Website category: university
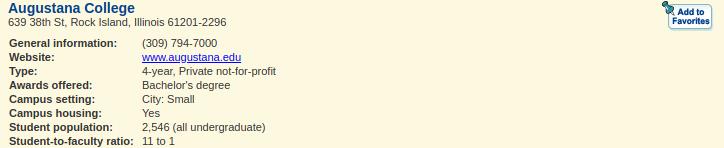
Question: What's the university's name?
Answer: Augustana College

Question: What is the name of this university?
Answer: Augustana College

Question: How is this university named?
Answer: Augustana College

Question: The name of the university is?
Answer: Augustana College

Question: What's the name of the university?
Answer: Augustana College

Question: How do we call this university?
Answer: Augustana College

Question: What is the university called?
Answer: Augustana College

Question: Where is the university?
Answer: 639 38th St, Rock Island, Illinois 61201-2296

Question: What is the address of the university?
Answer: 639 38th St, Rock Island, Illinois 61201-2296

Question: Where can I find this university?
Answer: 639 38th St, Rock Island, Illinois 61201-2296

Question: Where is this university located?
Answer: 639 38th St, Rock Island, Illinois 61201-2296

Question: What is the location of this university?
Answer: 639 38th St, Rock Island, Illinois 61201-2296

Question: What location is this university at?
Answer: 639 38th St, Rock Island, Illinois 61201-2296

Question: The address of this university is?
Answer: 639 38th St, Rock Island, Illinois 61201-2296

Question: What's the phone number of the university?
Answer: (309) 794-7000

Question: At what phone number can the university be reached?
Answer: (309) 794-7000

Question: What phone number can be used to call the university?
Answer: (309) 794-7000

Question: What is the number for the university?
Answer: (309) 794-7000

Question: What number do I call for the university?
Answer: (309) 794-7000

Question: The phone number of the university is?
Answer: (309) 794-7000

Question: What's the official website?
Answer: www.augustana.edu

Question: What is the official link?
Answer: www.augustana.edu

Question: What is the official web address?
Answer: www.augustana.edu

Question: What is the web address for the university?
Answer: www.augustana.edu

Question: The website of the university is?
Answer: www.augustana.edu

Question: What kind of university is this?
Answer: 4-year, Private not-for-profit

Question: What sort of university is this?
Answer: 4-year, Private not-for-profit

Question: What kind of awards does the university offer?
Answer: Bachelor's degree

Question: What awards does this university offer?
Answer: Bachelor's degree

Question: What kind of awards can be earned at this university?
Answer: Bachelor's degree

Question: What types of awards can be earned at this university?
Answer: Bachelor's degree

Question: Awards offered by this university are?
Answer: Bachelor's degree

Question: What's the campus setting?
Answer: City: Small

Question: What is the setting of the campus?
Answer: City: Small

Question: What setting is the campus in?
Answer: City: Small

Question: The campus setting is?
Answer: City: Small

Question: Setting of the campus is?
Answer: City: Small

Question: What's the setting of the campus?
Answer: City: Small

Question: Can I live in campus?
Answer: Yes

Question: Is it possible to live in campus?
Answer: Yes

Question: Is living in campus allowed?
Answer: Yes

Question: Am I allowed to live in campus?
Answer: Yes

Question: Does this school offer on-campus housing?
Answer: Yes

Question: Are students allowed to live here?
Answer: Yes

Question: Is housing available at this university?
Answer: Yes

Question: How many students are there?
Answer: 2,546 (all undergraduate)

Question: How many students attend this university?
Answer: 2,546 (all undergraduate)

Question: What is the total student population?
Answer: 2,546 (all undergraduate)

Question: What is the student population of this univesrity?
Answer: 2,546 (all undergraduate)

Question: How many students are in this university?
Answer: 2,546 (all undergraduate)

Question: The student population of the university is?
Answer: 2,546 (all undergraduate)

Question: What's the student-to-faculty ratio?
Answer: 11 to 1

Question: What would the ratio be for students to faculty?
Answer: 11 to 1

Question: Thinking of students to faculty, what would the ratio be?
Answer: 11 to 1

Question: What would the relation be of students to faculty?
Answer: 11 to 1

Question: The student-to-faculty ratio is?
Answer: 11 to 1

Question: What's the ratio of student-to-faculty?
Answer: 11 to 1

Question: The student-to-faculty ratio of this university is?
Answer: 11 to 1